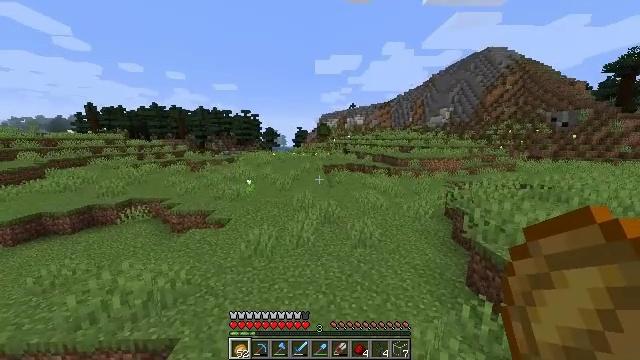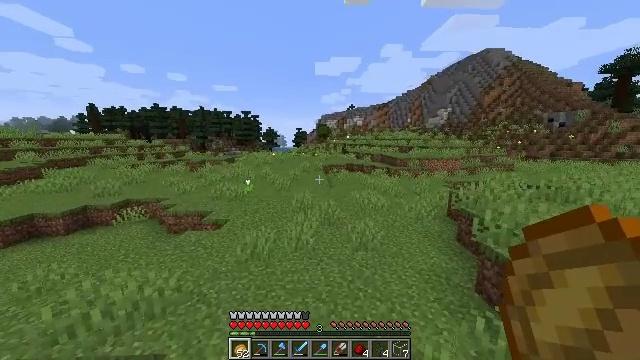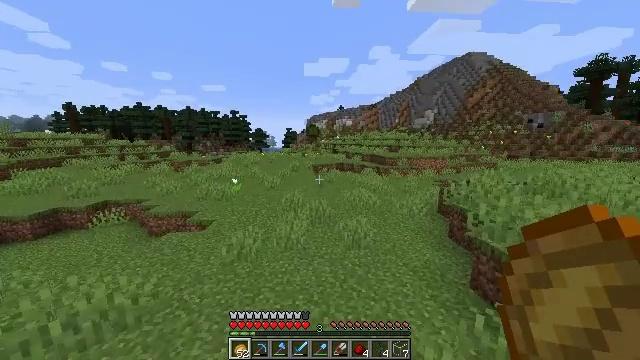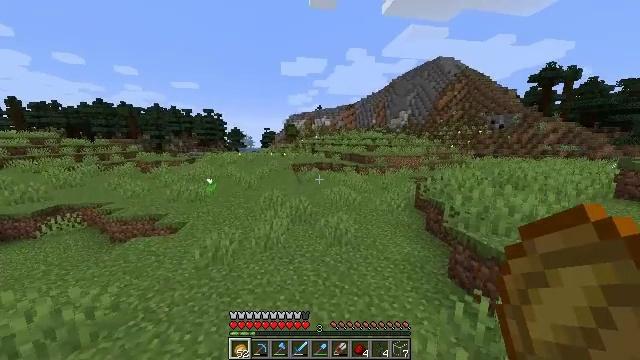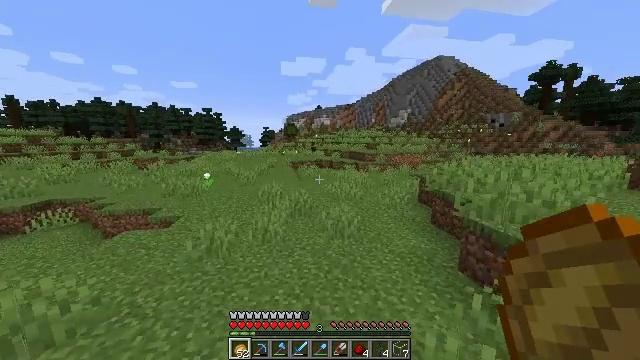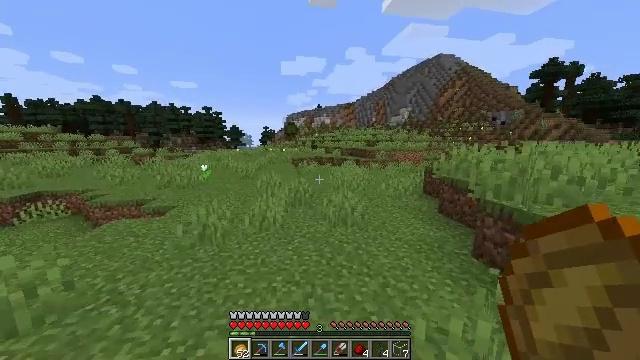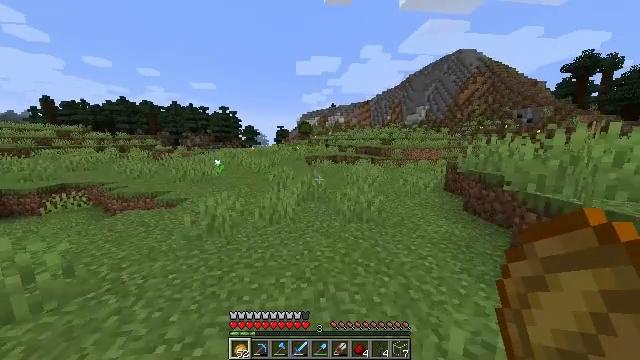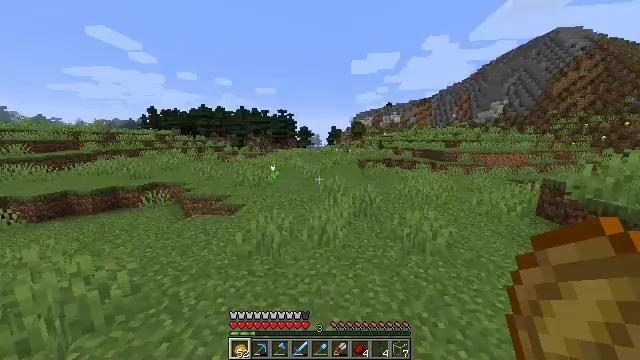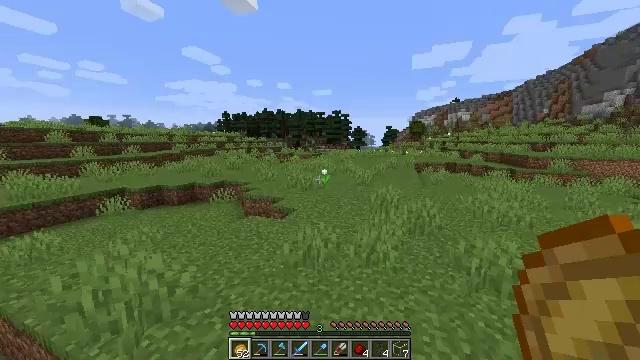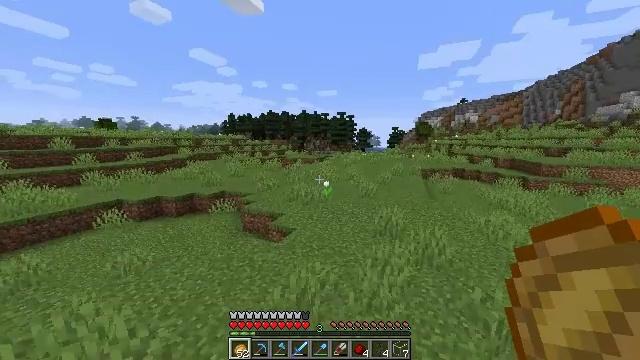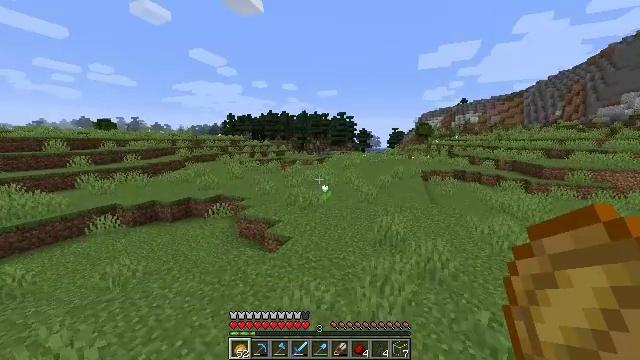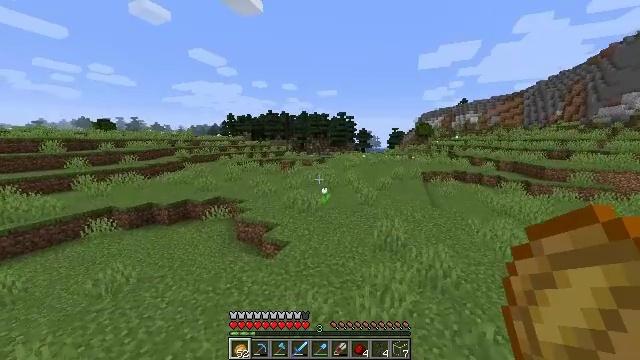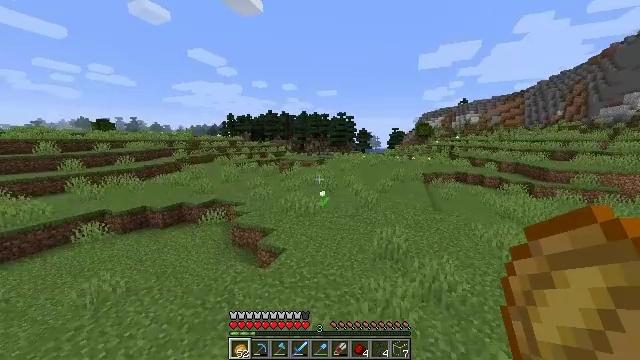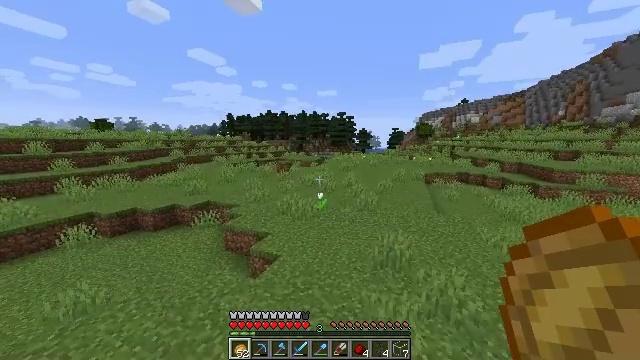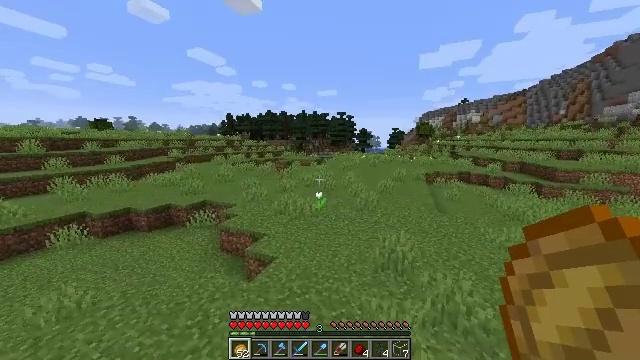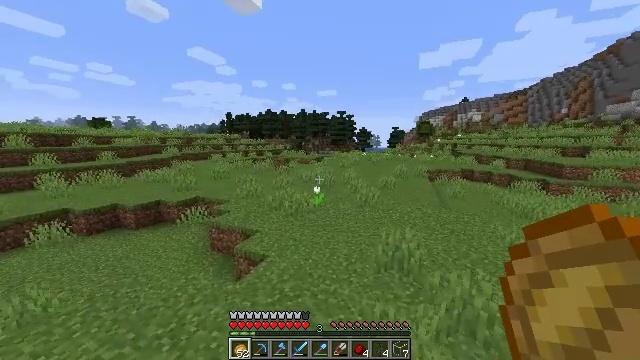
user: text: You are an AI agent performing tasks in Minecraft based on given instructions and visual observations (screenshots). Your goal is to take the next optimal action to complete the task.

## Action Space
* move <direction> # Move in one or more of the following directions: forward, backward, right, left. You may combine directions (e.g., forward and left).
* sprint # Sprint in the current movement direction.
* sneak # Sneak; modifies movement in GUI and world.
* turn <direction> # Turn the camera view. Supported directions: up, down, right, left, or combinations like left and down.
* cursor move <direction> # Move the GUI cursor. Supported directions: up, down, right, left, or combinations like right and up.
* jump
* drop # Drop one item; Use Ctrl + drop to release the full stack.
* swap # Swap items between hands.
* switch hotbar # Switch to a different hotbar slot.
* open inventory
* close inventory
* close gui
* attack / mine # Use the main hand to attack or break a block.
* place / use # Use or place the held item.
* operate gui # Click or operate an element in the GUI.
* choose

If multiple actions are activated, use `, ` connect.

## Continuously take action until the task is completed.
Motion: motion action
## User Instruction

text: Collect the white tulip from the ground.
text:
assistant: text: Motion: move forward, jump
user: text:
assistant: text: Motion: move forward, turn right, jump
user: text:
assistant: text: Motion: move forward, turn right, jump
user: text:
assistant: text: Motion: move forward, jump
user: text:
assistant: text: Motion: move forward, jump
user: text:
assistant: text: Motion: move forward, sprint, turn left, jump
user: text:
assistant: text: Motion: move forward, sprint, turn left, jump
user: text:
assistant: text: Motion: move forward, sprint, turn left, jump
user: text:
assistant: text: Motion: move forward, sprint, turn left, jump
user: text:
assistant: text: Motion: move forward, jump
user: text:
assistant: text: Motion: move forward, jump
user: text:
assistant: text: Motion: move forward, jump
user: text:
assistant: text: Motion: move forward, jump
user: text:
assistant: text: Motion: move forward, jump
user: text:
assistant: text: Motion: move forward, jump
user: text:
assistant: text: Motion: move forward, turn down, jump
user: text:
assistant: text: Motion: move forward, jump
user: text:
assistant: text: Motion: move forward, sprint, jump
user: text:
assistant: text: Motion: move forward, sprint, jump
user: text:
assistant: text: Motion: move forward, sprint, jump
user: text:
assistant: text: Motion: move forward, sprint, jump
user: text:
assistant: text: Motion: move forward, jump
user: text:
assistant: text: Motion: move forward, jump
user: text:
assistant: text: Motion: move forward, turn down, jump
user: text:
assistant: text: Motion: move forward, turn down, jump
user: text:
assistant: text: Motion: move forward, turn down
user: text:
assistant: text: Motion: move forward, turn down
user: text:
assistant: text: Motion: move forward, turn down
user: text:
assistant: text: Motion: move forward
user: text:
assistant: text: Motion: move forward, turn down